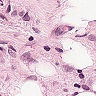
Metastatic tissue present: yes